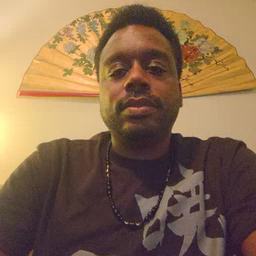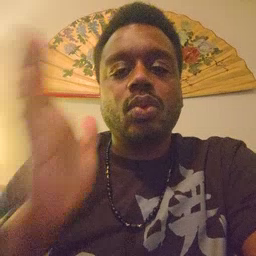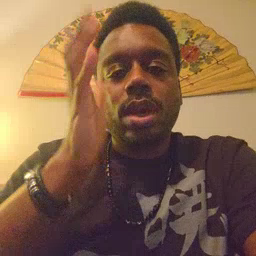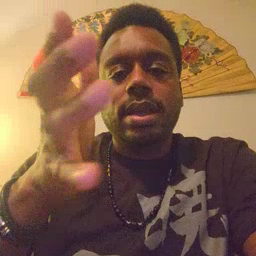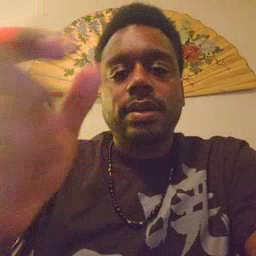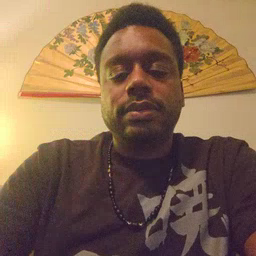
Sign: will